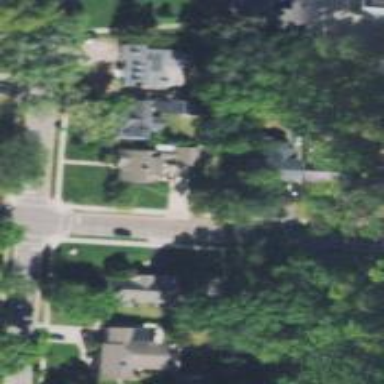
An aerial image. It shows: Residential driveway serving as service road.